Field crop: maize
Growth stage: 2
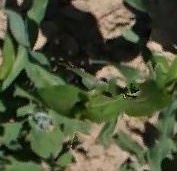
Species: maize